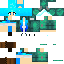
A female human skin with pale skin, wearing blonde long hair dressed in a blue tshirt and blue pants, featuring a closed mouth.